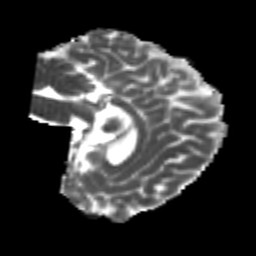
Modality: MD
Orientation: sagittal
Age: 26
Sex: female
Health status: healthy
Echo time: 0.074 s